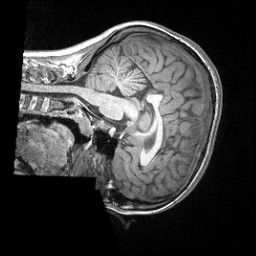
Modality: T1w
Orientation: sagittal
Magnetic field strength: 3 T